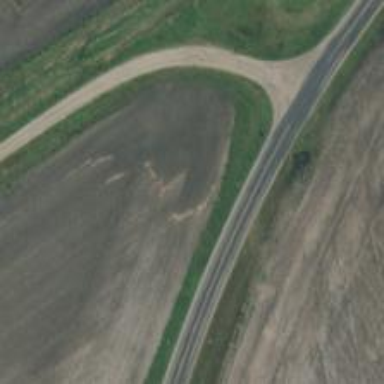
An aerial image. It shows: Secondary road with asphalt surface.